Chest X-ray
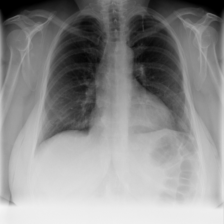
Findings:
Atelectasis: negative
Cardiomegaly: negative
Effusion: negative
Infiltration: negative
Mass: negative
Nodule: negative
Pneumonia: negative
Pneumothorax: negative
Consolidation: negative
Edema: negative
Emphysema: negative
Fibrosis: positive
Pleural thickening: negative
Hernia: negative